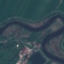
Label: River